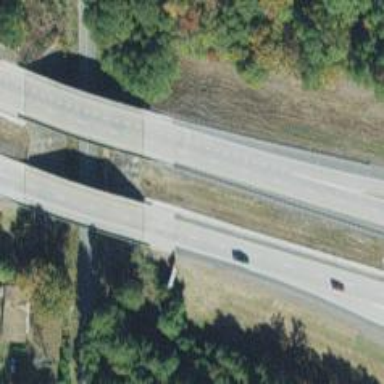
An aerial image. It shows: Beam bridge on motorway.